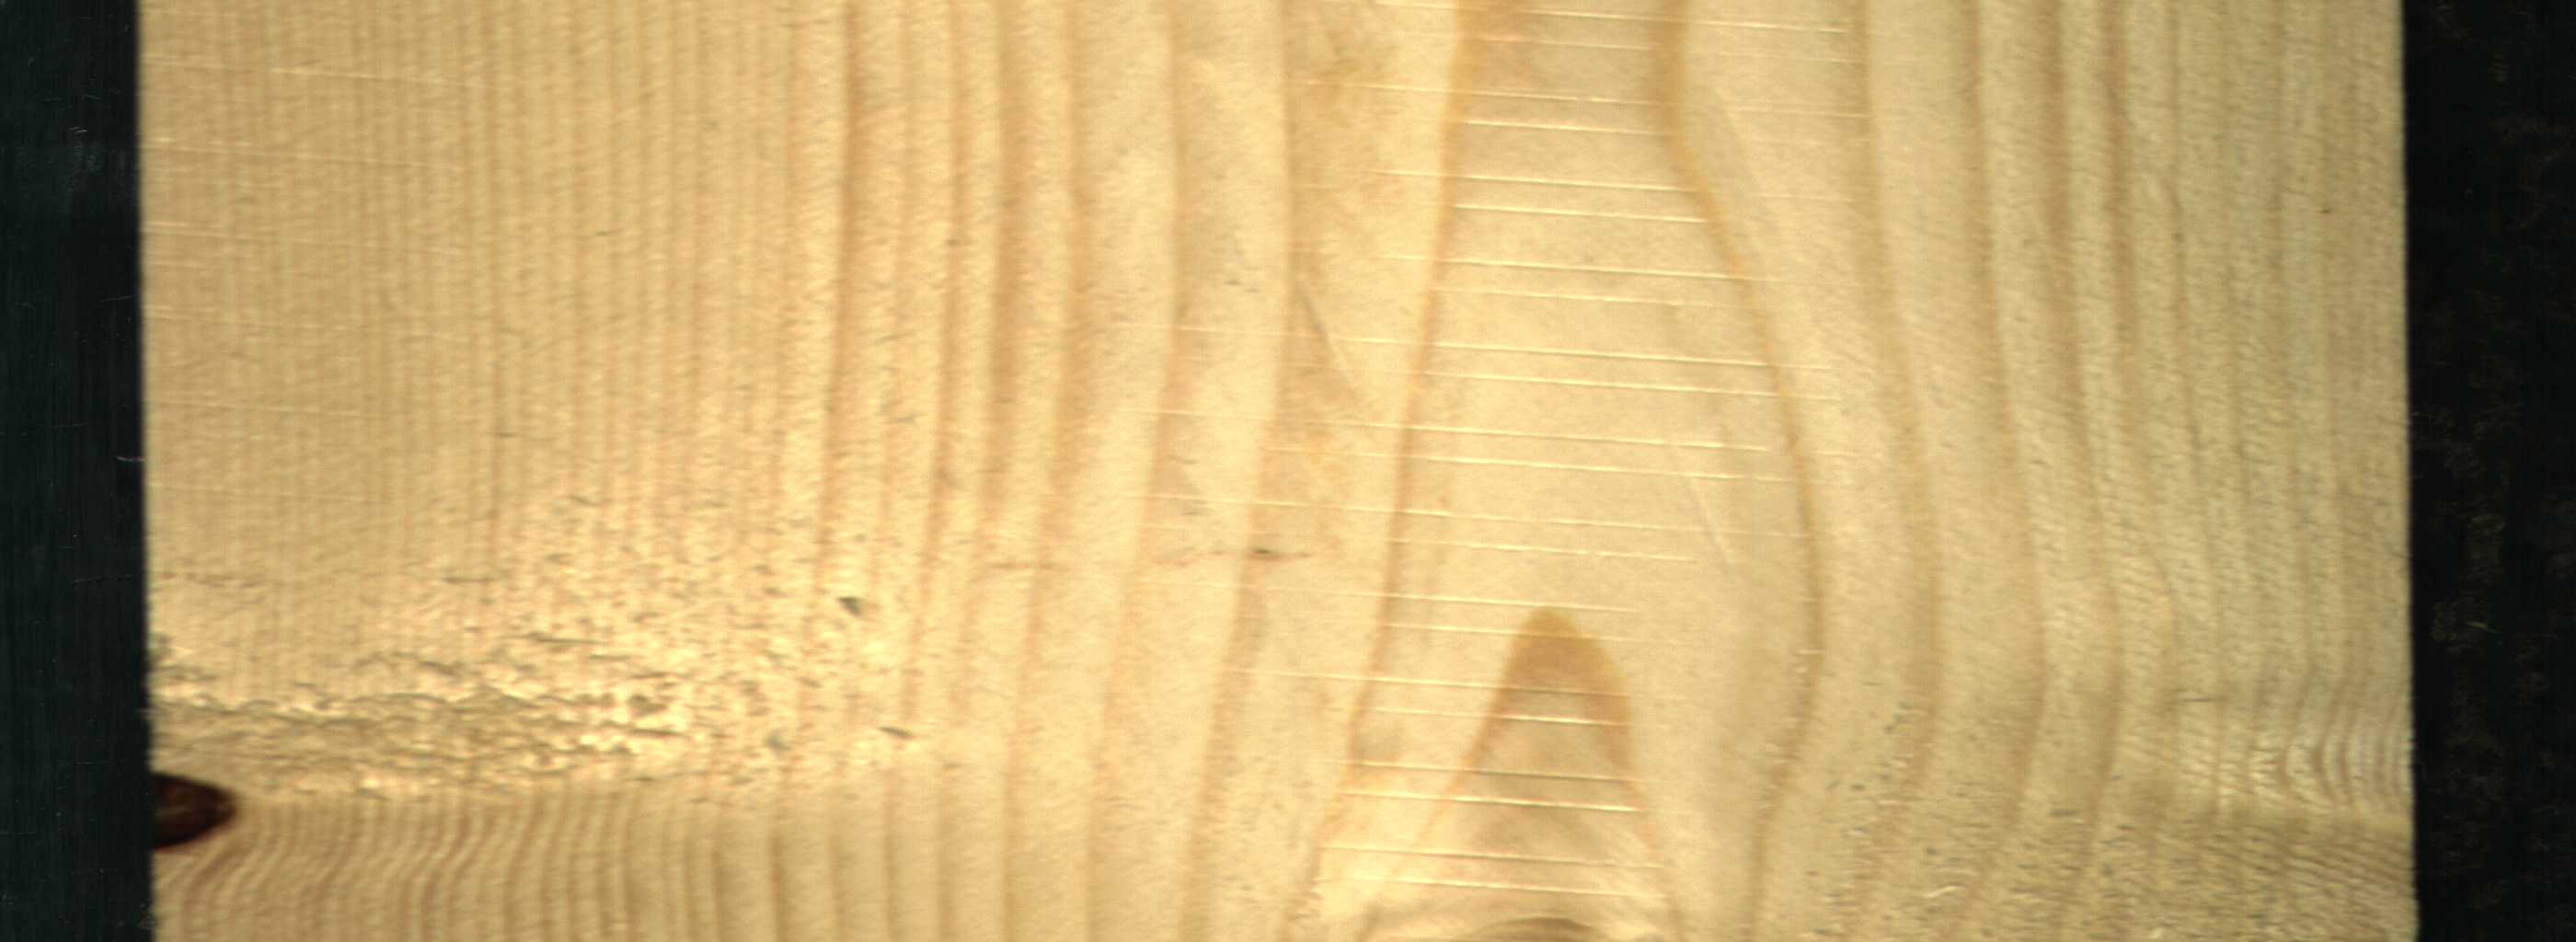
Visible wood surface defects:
Knot_missing